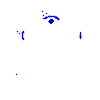
Particle: electron